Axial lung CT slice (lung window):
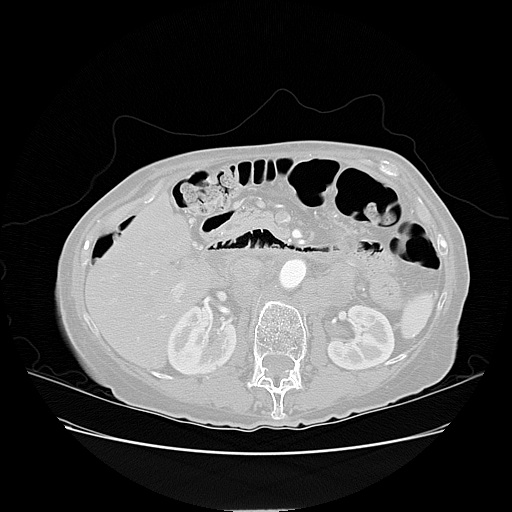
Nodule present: no